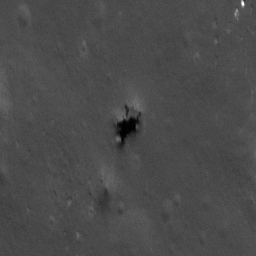
Pit: Picard 1
Host crater: Picard
Host type: impact_melt
Lunar coordinates: latitude 14.471, longitude 54.659